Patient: sex M, age 65
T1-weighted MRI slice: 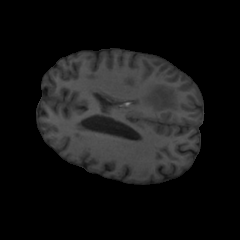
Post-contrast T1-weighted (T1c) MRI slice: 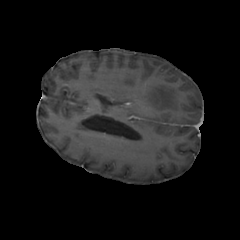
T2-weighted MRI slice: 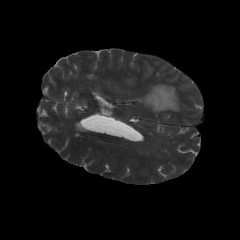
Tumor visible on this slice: yes
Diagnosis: Glioblastoma, IDH-wildtype
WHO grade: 4